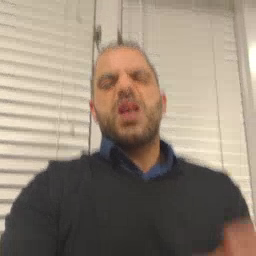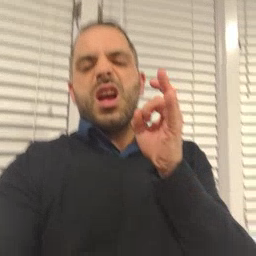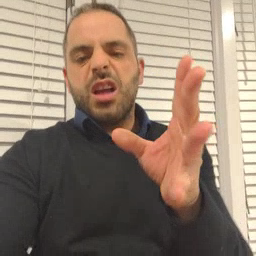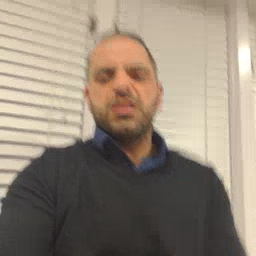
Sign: hate